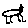
Label: cat